Aerial crown-view tile of a tropical tree (Barro Colorado Island, Panama), acquired 20241216:
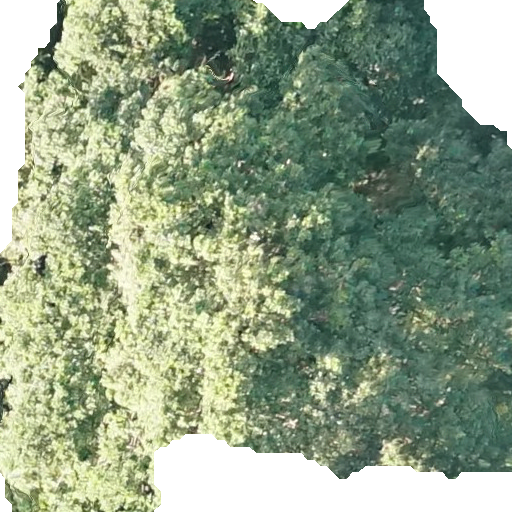
Species: Hieronyma alchorneoides
GBIF accepted scientific name: Hieronyma alchorneoides
Crown area: 369.817 m²